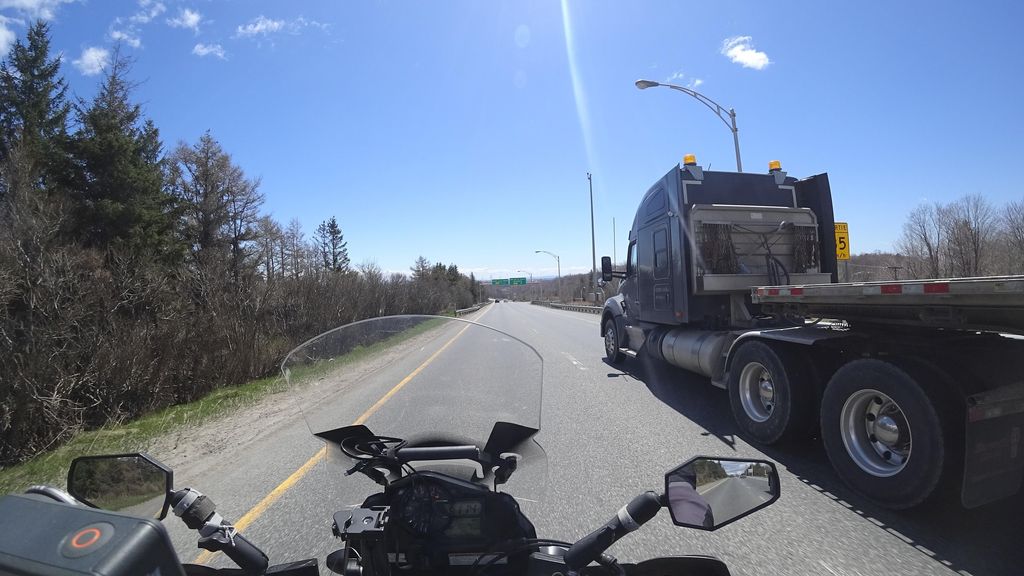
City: quebec_city